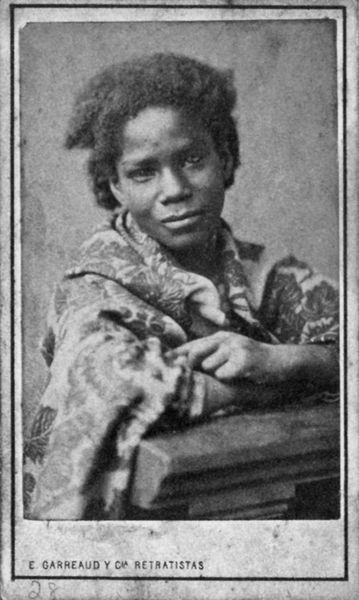
Titel: Porträt einer Schwarzen
Künstler: Emilio Garreaud
Standort: New York
Institution: Sammlung Hack Hoffenberg
Schlagwörter: hand, kopf, schatten, umhang, weiß, mädchen, frau, frisur, grau, kleid, mund, nase, schwarz, stirn, blick, tuch, muster, arme, augen, gesicht, rahmen, bild, bildnis, hals, hände, portrait, porträt, haare, mantel, pose, stoff, decke, brustbild, bruststück, kinn, lippen, ohren, traurig, spanien, schrift, bilderrahmen, rahmung, lehne, schule, afrika, bank, angelehnt, geländer, foto, fotografie, photographie, afrikanerin, farbige, schwarze, balustrade, schwarz-weiß, text, wei0, beschriftung, brokat, pult, photo, verschränkt, dunkelhäutig, kraus, aufgestützt, inventarnummer, nummer, beschreibung, kolonialismus, völkerkunde, südamerika, afrikanisch, australien, bekleidet, negerin, kolonialgeschichte, ethnographie, afroamerikanerin, kolonialisierung, aborigine, 19. jahrhundert, trauriger blick, garreaud, schwarez, schwarzafrika, schwarz weiß fotot, graffotografie, foto 19. jahrhundert frau schwarze